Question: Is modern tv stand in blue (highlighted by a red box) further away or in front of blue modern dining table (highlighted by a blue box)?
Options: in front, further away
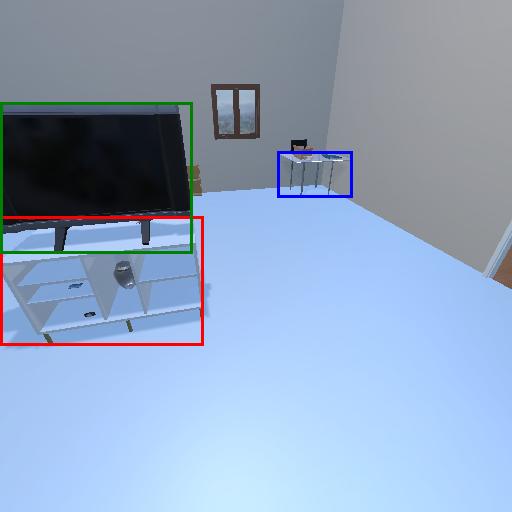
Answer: in front